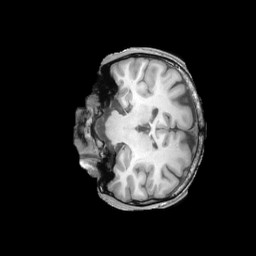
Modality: T1w
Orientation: coronal
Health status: ill
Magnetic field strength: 3 T